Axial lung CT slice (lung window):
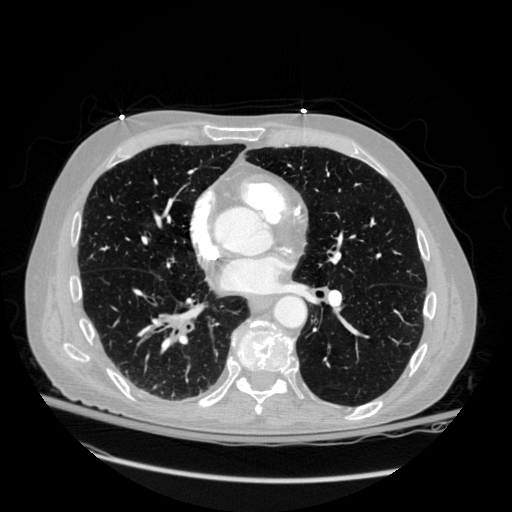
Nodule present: no